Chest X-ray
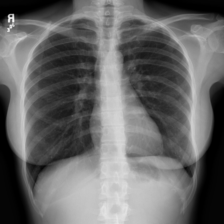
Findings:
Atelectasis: negative
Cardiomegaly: negative
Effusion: negative
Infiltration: positive
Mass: negative
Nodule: negative
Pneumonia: negative
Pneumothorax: negative
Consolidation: negative
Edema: negative
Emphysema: negative
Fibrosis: negative
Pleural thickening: negative
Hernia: negative